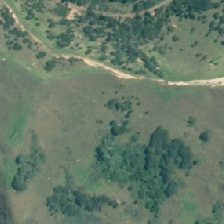
Land cover: low_producing_grassland